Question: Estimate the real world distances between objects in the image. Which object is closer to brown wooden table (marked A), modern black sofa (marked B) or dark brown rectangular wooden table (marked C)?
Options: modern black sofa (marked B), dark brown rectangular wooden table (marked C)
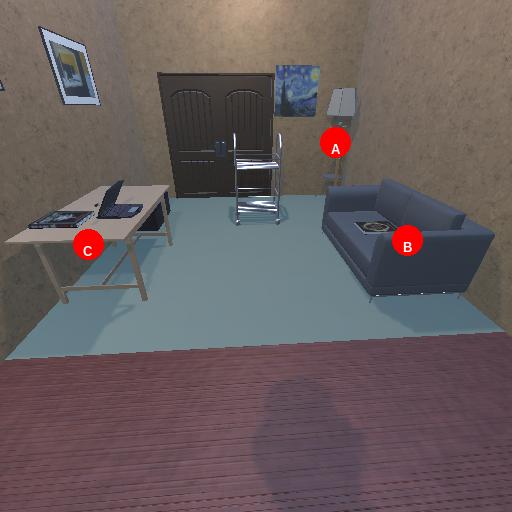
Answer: modern black sofa (marked B)